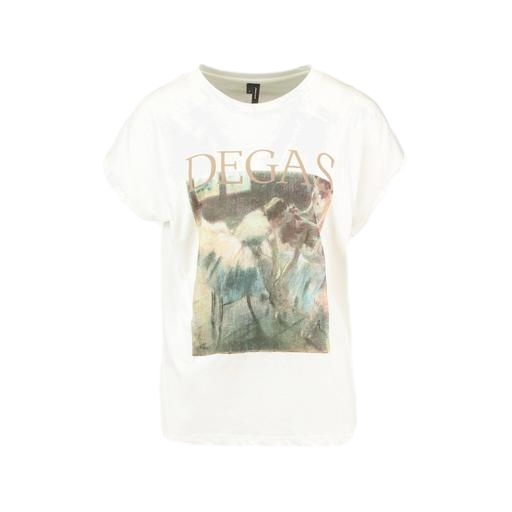
white dancing tee, white dream t-shirt, white graphic t-shirt, white background